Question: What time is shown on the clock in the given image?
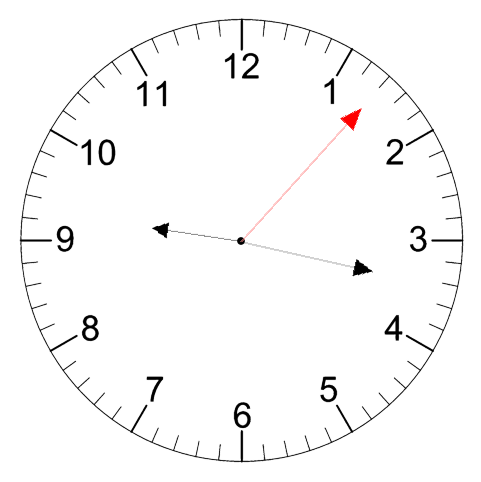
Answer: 09:17:07